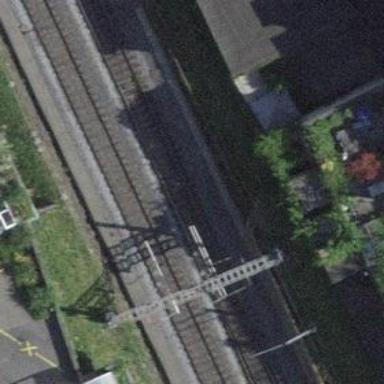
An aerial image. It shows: Railway switch.